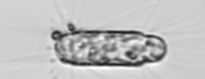
Label: Corethron_hystrix